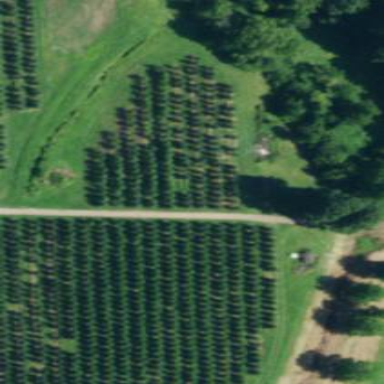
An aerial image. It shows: Orchard.